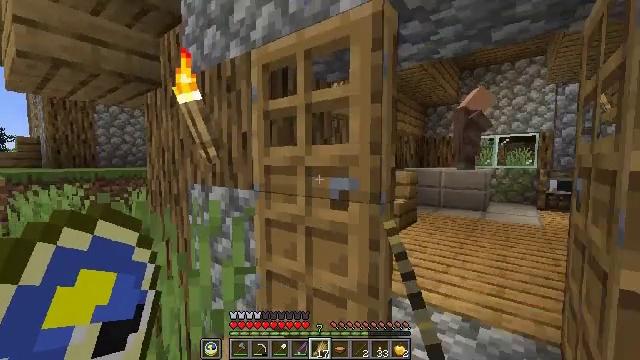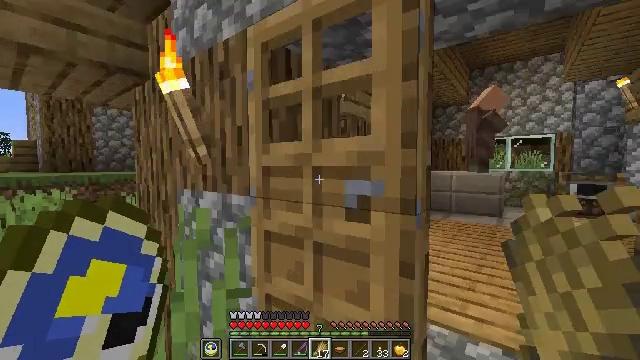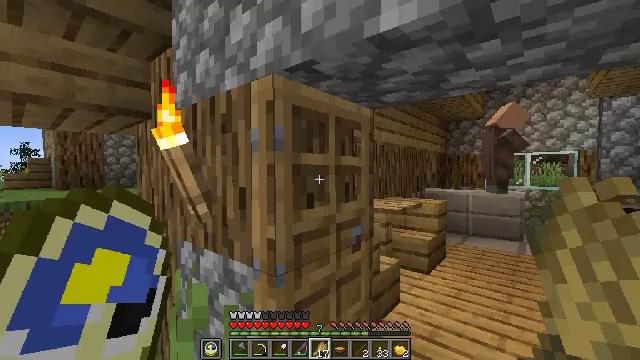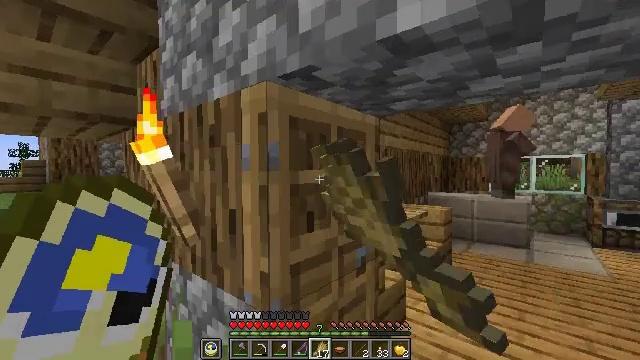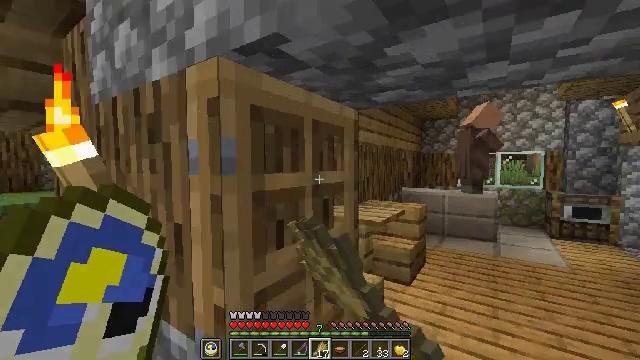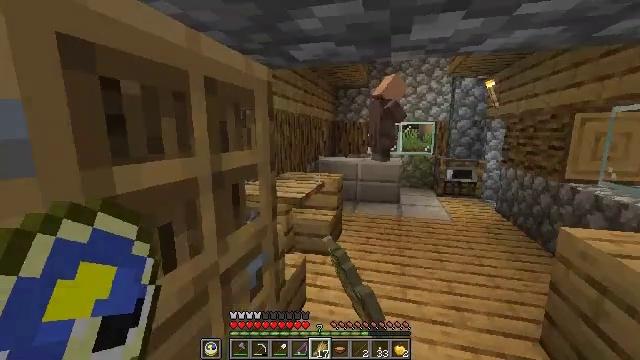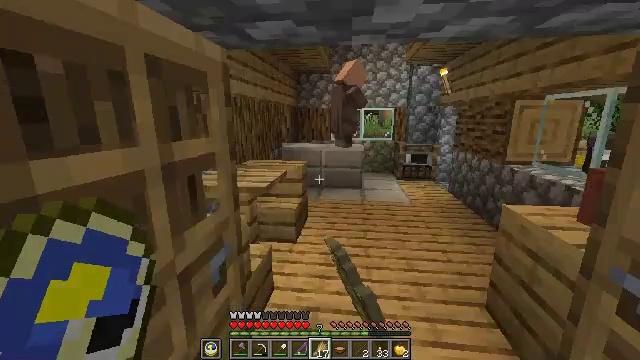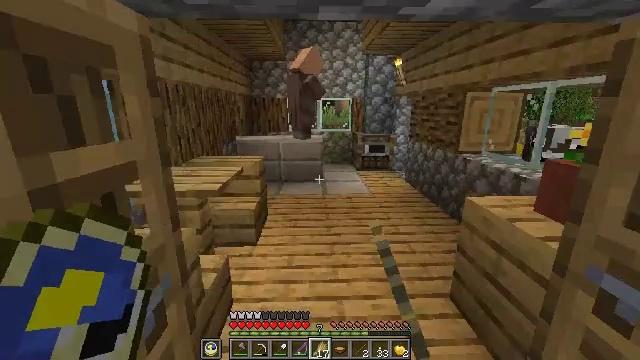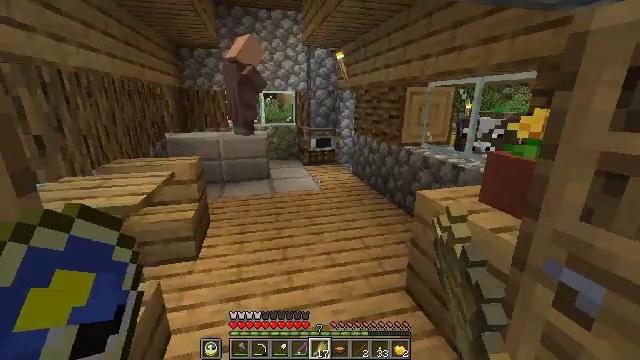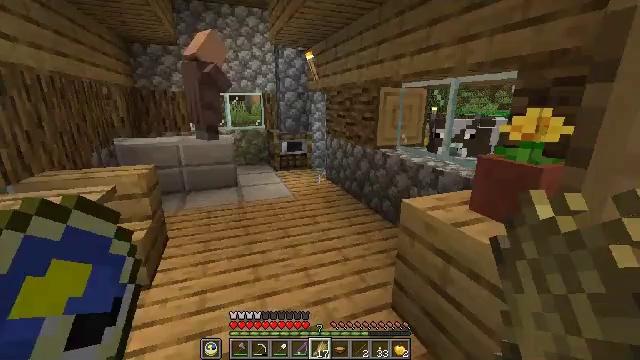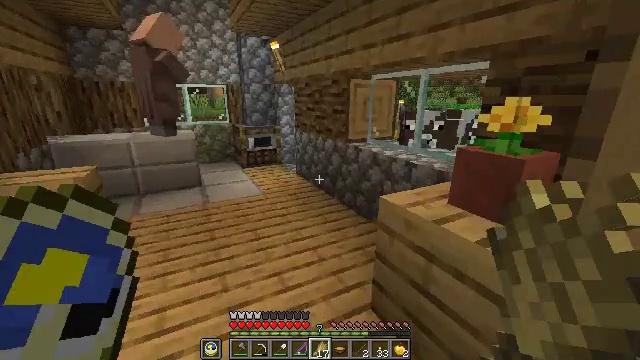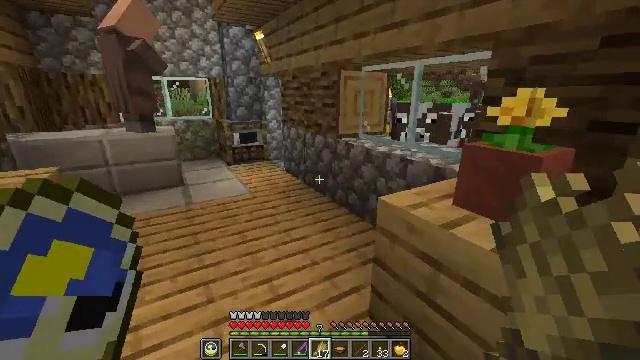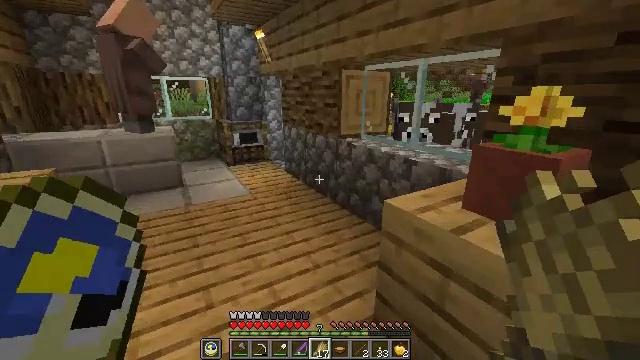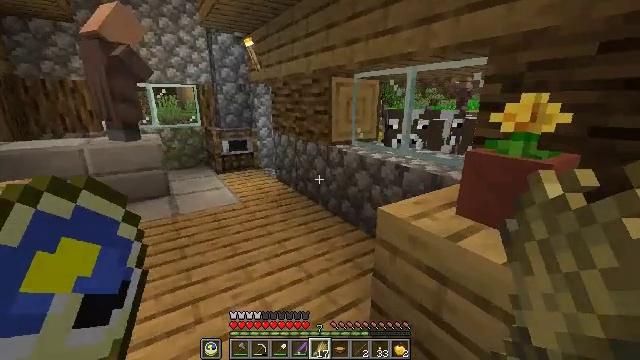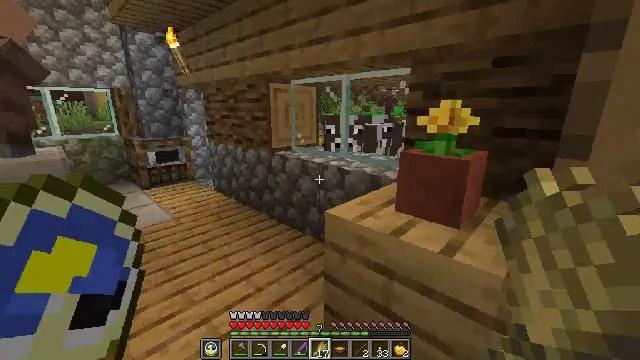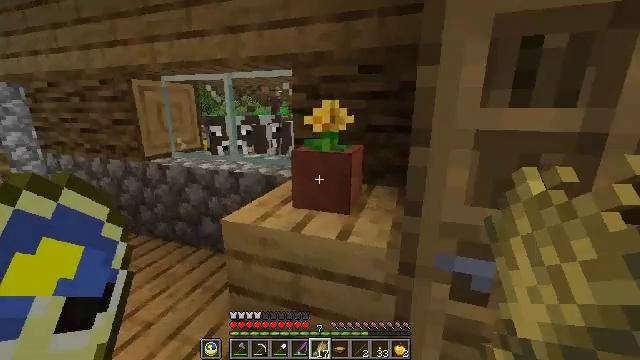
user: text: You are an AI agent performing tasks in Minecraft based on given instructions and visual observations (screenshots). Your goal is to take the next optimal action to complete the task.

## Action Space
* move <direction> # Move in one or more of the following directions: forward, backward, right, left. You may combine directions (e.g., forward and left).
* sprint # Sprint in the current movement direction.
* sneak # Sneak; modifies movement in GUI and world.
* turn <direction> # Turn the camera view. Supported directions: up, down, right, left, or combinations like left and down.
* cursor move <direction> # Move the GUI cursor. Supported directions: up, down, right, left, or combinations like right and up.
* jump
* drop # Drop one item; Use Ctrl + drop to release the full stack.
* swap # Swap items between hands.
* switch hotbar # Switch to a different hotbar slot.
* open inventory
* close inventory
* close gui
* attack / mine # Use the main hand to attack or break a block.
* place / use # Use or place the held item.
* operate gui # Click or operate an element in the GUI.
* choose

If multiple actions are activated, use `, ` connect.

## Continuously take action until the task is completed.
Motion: motion action
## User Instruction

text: Attack the oak door to gather it.
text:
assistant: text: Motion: move forward
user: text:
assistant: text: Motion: move forward, turn left and up, use / place
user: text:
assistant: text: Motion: move forward, use / place
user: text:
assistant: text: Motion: move forward, turn right and down, use / place
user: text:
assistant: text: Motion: move forward, turn right and down
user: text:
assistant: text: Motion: move forward, turn right and down
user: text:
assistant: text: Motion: move forward, turn right and down
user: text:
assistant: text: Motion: move forward, turn right and down
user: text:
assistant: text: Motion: move forward, turn right
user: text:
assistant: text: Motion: move forward, turn right and down
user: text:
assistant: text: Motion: turn right and down
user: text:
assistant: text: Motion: no_op
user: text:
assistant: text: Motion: turn right and up
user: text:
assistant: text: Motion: turn right and up
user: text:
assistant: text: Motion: turn right
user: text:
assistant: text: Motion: move right, turn right
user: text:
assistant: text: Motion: move right, turn right
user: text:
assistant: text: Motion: move right
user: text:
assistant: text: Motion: move right, turn left
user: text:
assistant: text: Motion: no_op
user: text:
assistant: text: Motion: no_op
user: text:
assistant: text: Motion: no_op
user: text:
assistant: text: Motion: no_op
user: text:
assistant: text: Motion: move back
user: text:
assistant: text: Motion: move back, turn down
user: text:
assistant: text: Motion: move back
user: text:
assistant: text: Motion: move back, turn down
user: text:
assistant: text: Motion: turn left and down
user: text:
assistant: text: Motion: turn left
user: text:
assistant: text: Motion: turn left and up